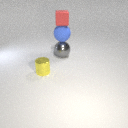
large gray metal sphere behind small yellow metal cylinder